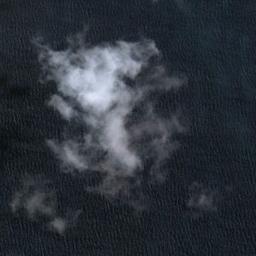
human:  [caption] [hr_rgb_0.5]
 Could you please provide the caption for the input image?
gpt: The stratus clouds are located above the surface of the sea .

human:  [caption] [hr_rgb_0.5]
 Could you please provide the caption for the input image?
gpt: White clouds on blue sea .

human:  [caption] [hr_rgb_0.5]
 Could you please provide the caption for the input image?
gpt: There is a layer of floating clouds on the sea .

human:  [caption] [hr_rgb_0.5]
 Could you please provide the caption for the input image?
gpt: The white cloud is above blue sea .

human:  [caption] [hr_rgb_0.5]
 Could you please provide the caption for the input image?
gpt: There are gauzy clouds over a blue sea .